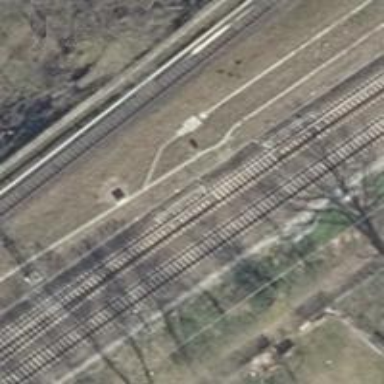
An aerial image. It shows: Railway with electrified contact lines.